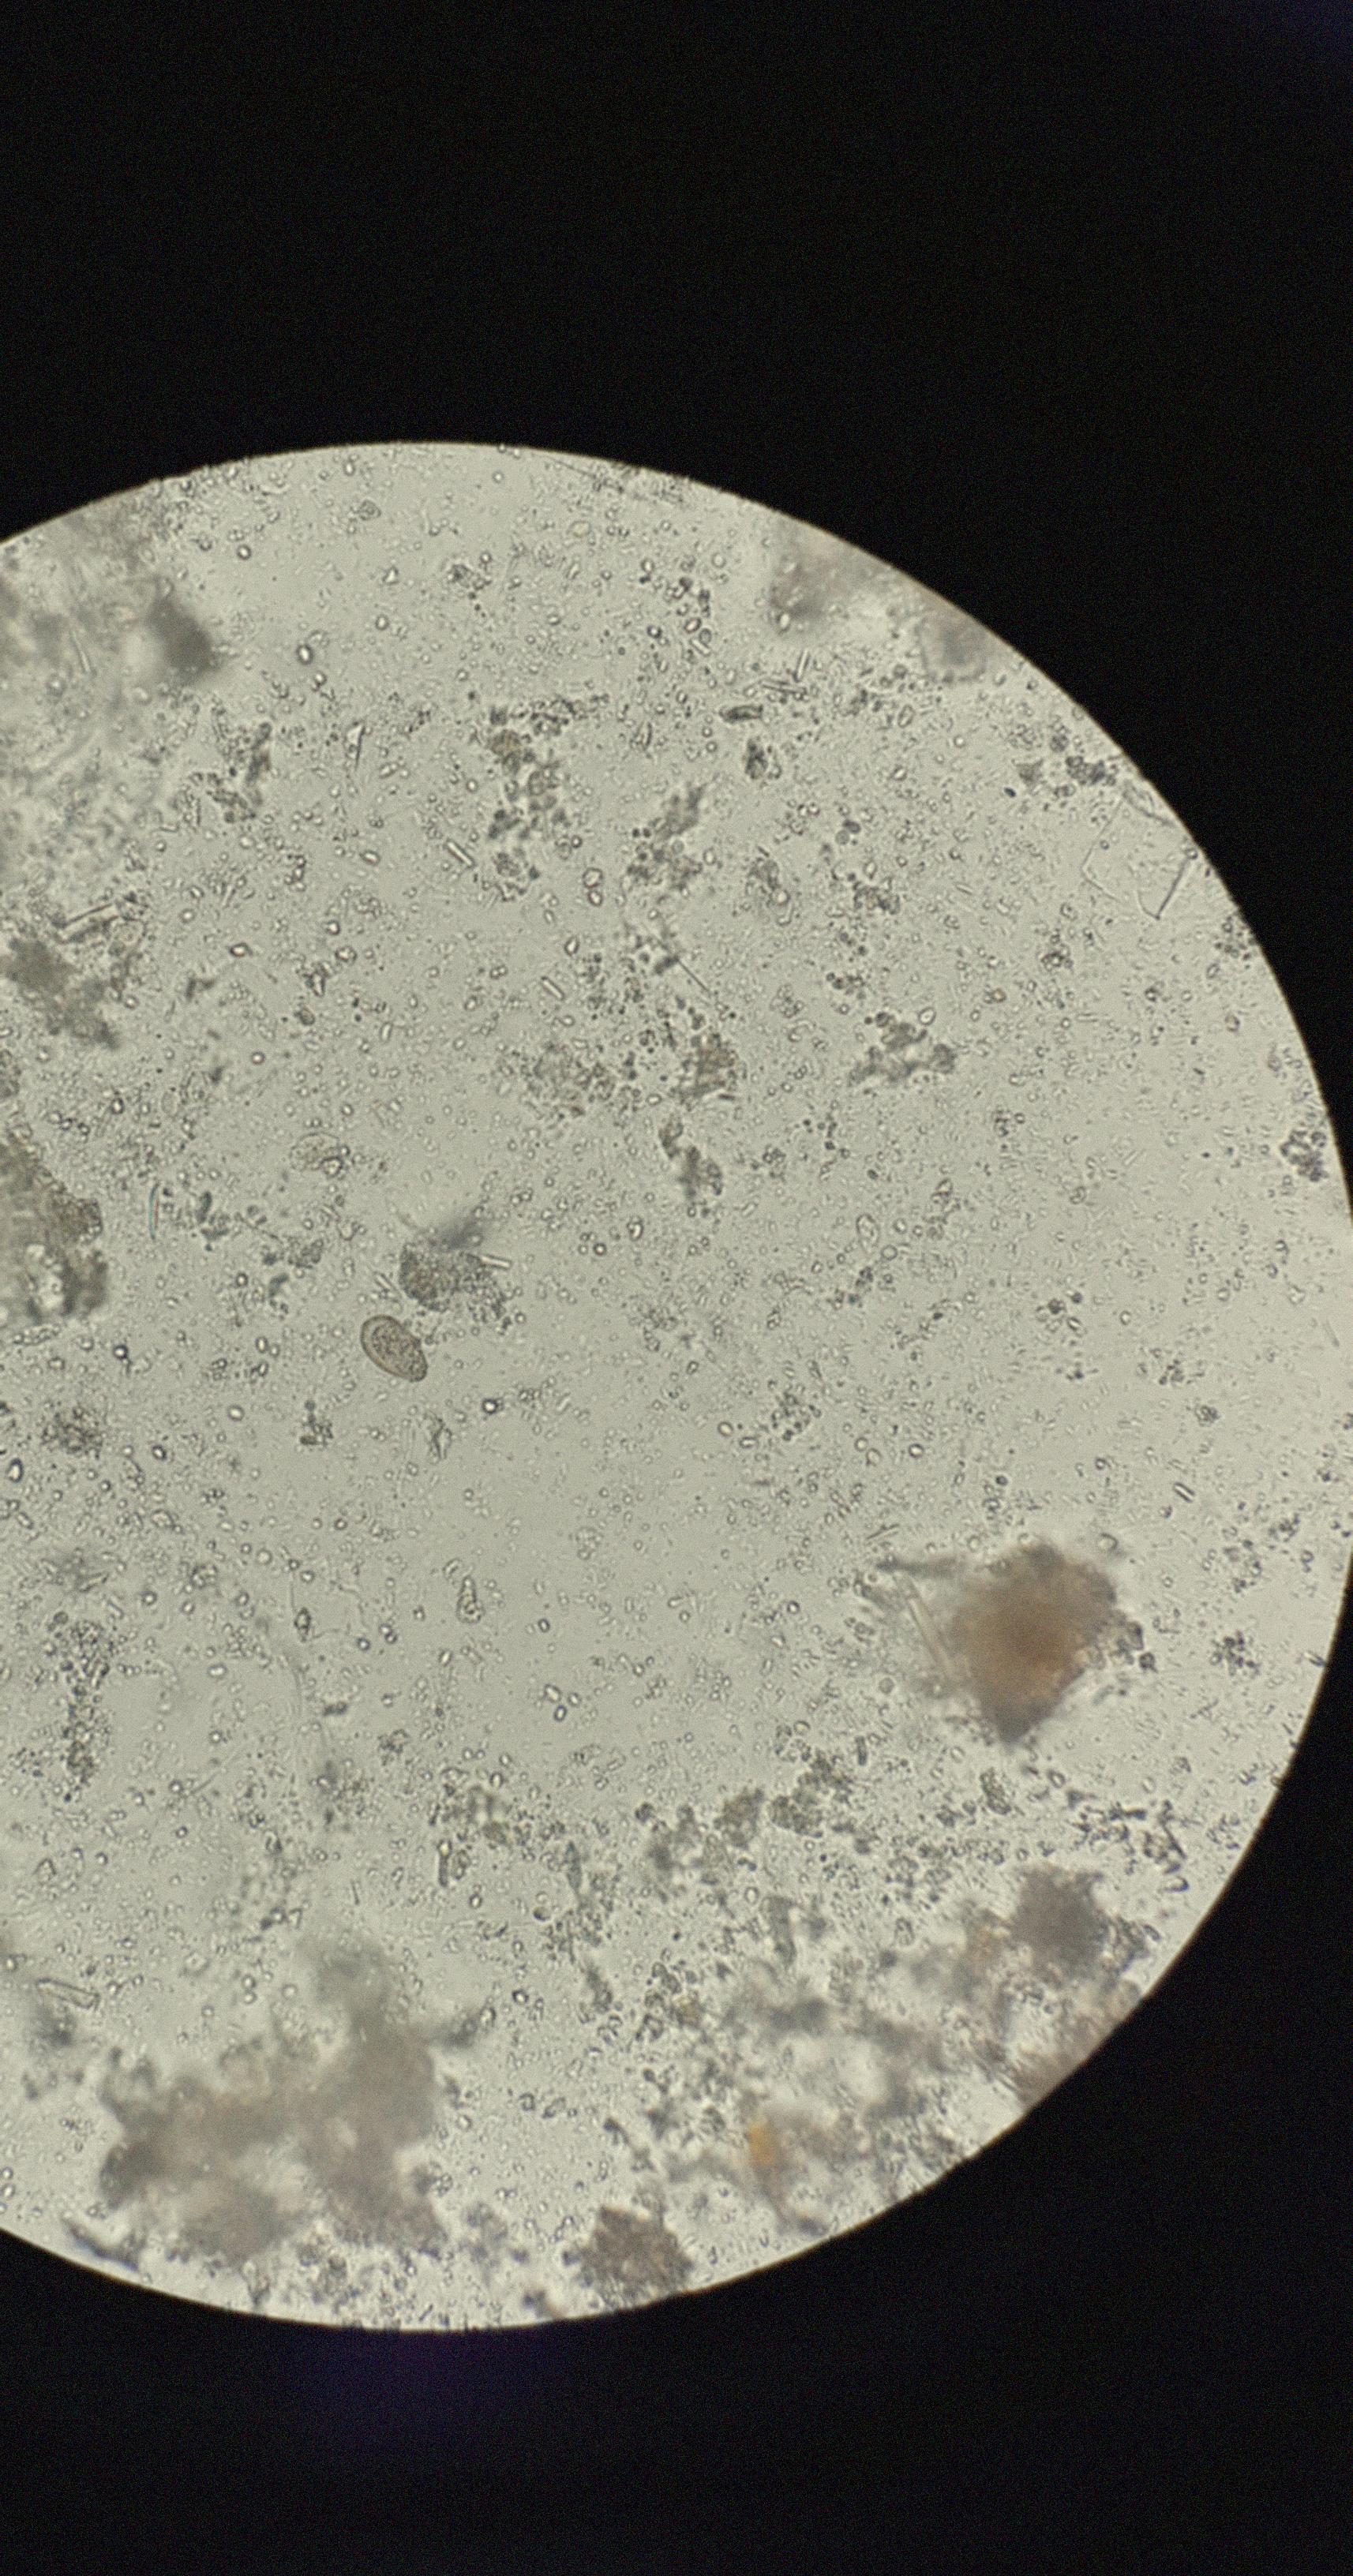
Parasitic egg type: Opisthorchis viverrine